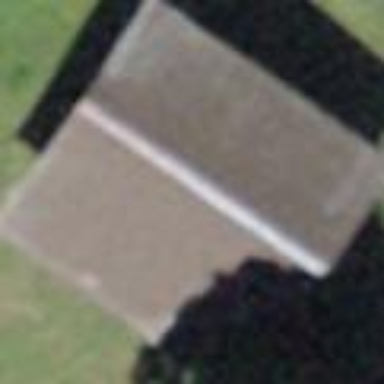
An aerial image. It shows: Shed building.